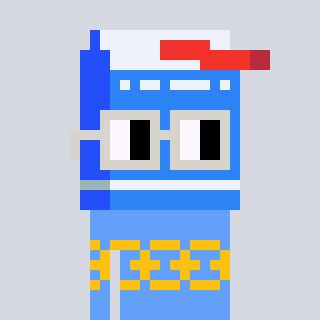
a pixel art character with square light gray glasses, a milk-shaped head and a blue-colored body on a cool background